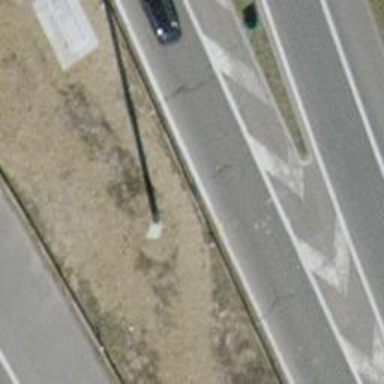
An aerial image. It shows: Asphalt motorway link.